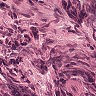
Metastatic tissue present: no